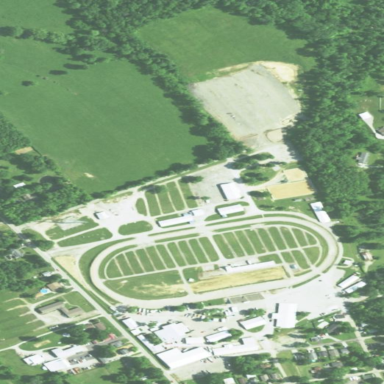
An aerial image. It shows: Park area that is part of fairgrounds.